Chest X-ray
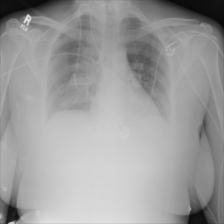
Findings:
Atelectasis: negative
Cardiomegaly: negative
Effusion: negative
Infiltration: negative
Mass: negative
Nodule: negative
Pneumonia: negative
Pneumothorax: negative
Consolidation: negative
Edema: negative
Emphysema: negative
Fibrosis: negative
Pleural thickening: negative
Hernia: negative